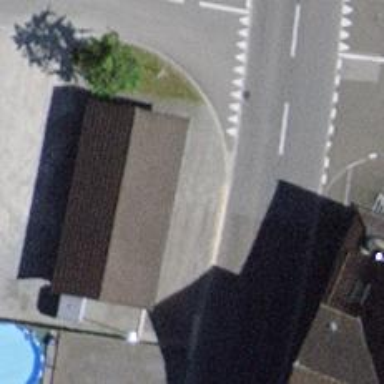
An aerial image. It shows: Bus stop with platform for public transport.